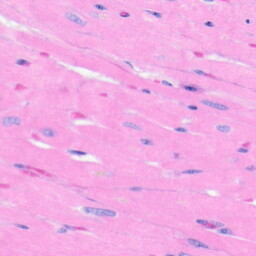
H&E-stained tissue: Heart